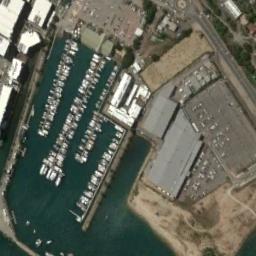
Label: harbor